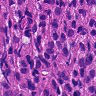
Metastatic tissue present: yes